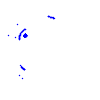
Particle: kaon